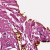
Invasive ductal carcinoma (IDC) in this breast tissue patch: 0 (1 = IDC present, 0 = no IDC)